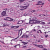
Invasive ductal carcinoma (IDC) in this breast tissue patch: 0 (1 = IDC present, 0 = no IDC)